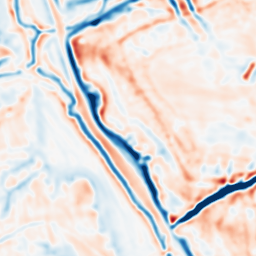
Category: multiscale
Decomposition family: dog
Decomposition parameters: sigma_low: 2
sigma_high: 5
Upsampling method: edge_directed
Upsampling parameters: scale: 2
Upsampling scale: 2